Interaction volume radius: 5 \u00c5
Interaction volume height: 20 \u00c5
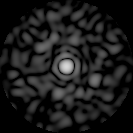
Disorder parameter: 0.8786